Question: Count the number of objects in the diagram.
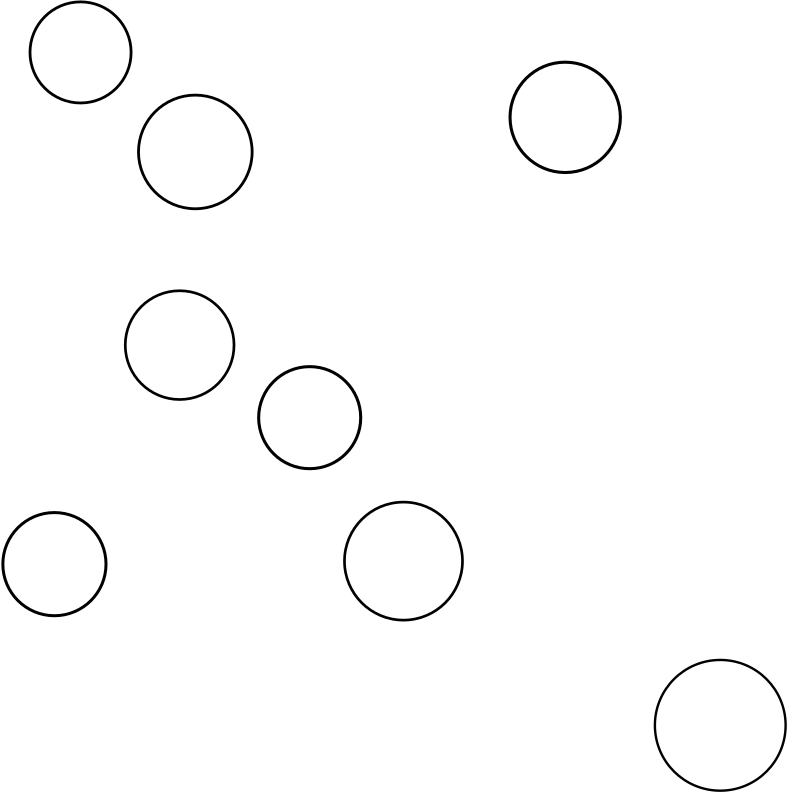
Answer: 8